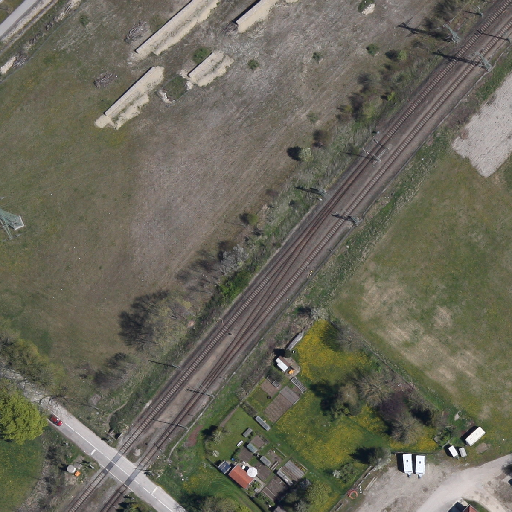
Referring expression: road